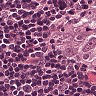
Metastatic tissue present: yes